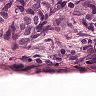
Metastatic tissue present: yes